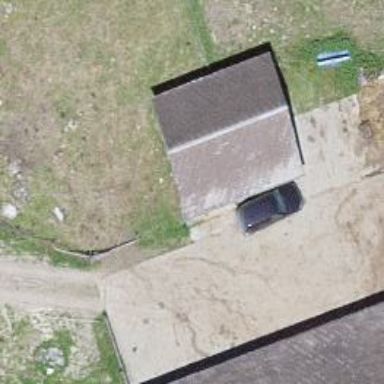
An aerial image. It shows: Rural barn.